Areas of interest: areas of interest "Dalian Free Trade Zone International Exhibition and Convention Center"
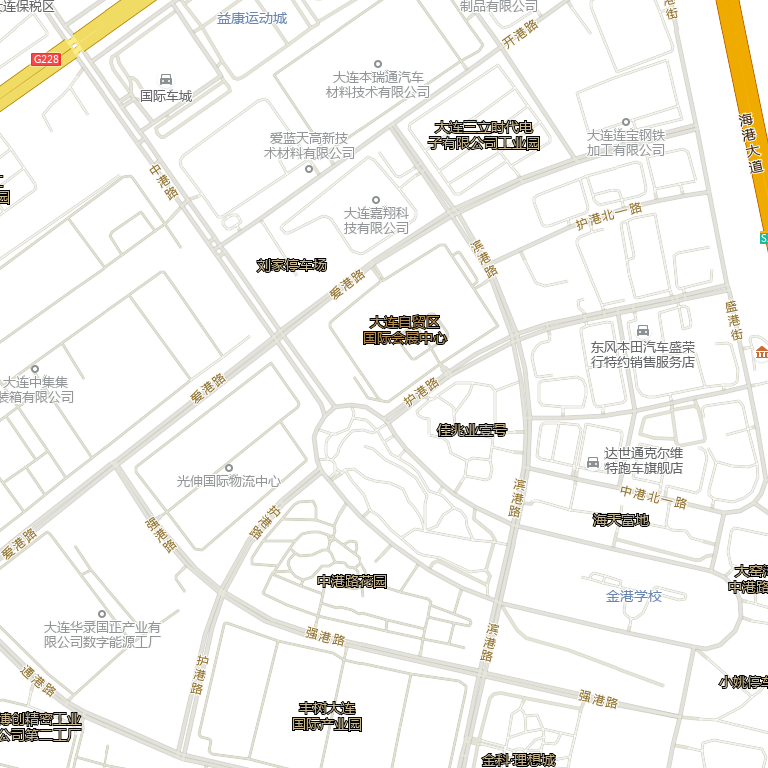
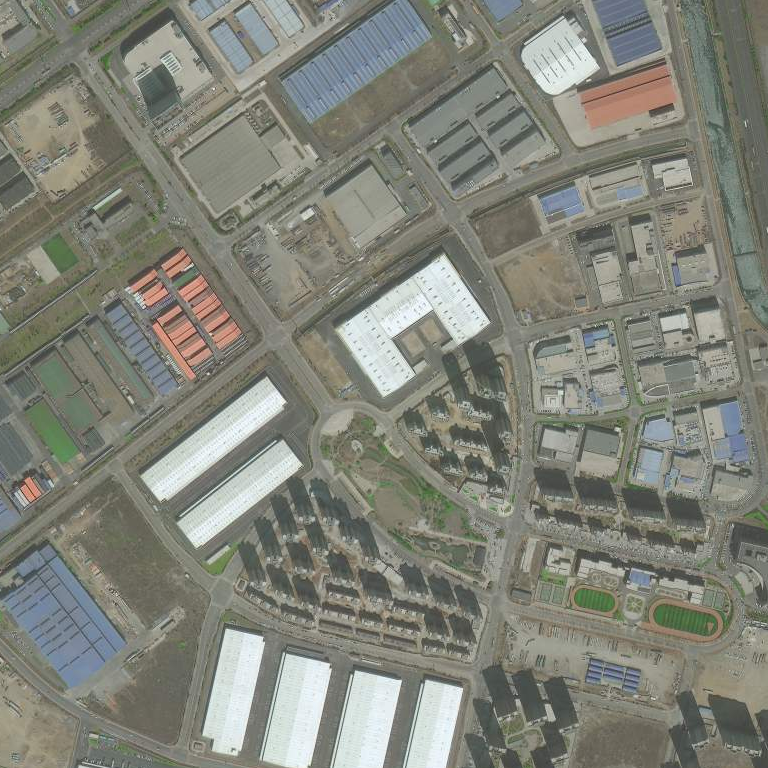